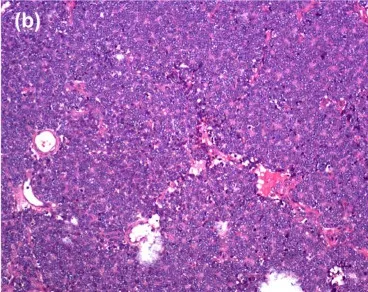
X100.
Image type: pathology (h&e)